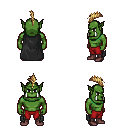
a pixel art fantasy rpg character, male body template, orc, green skin, black cape, red pants, blonde mohawk hairstyle, maroon shoes, four views (front, back, left, right), 2x2 character sprite sheet, small pixel art, hard edges, no anti-aliasing